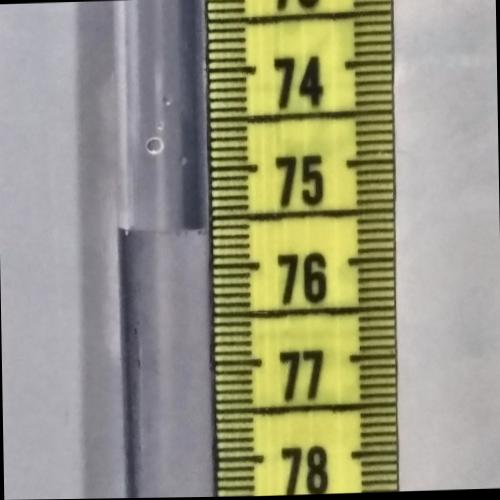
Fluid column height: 75.6 cm